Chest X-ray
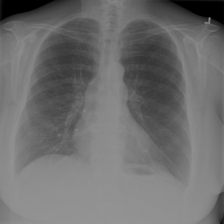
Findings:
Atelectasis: negative
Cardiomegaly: negative
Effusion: negative
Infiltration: negative
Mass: negative
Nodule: negative
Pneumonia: negative
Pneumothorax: negative
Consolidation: negative
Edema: negative
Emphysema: negative
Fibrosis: negative
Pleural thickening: negative
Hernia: negative